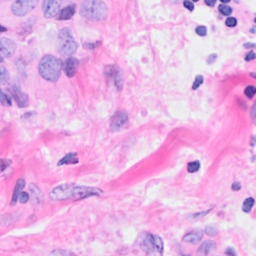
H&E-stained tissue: Breast